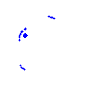
Particle: kaon